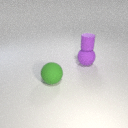
large purple rubber sphere below small purple rubber cylinder